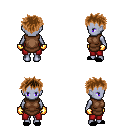
a pixel art fantasy rpg character, female body template, dark elf, purple skin, brown tunic, red pants, brown bedhead hairstyle, gold gloves, black slippers, four views (front, back, left, right), 2x2 character sprite sheet, small pixel art, hard edges, no anti-aliasing